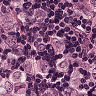
Metastatic tissue present: yes